Question: I wanted to make a Google Chrome extension that needed to list the '<script>' tags on a web page. So I made a 'manifest.json' with a script that would '"run_at": "document_start"' only on that particular web page. When I loaded the page, I noticed that the value of 'document.getElementsByTagName('script')' was that of an array with the proper '<script>' element in it, but its length was 0 and I couldn't access the elements.
'''
var scripts = document.getElementsByTagName('script');
console.log(scripts.length); // 0
console.log(scripts); // [<script type= "text/ javascript"> ...</script> ] with expected JavaScript in it
'''
Something somewhere is definitely wrong. The 'scripts' variable has length 0 but the console shows it contains an element which cannot be accessed.

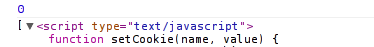
Answer: From the <URL>:
> In the case of "document_start", the files are injected after any files from css, but or any other script is run.
If you need access to the DOM, change 'run_at' to 'document_end' or leave it as the default 'document_idle'.